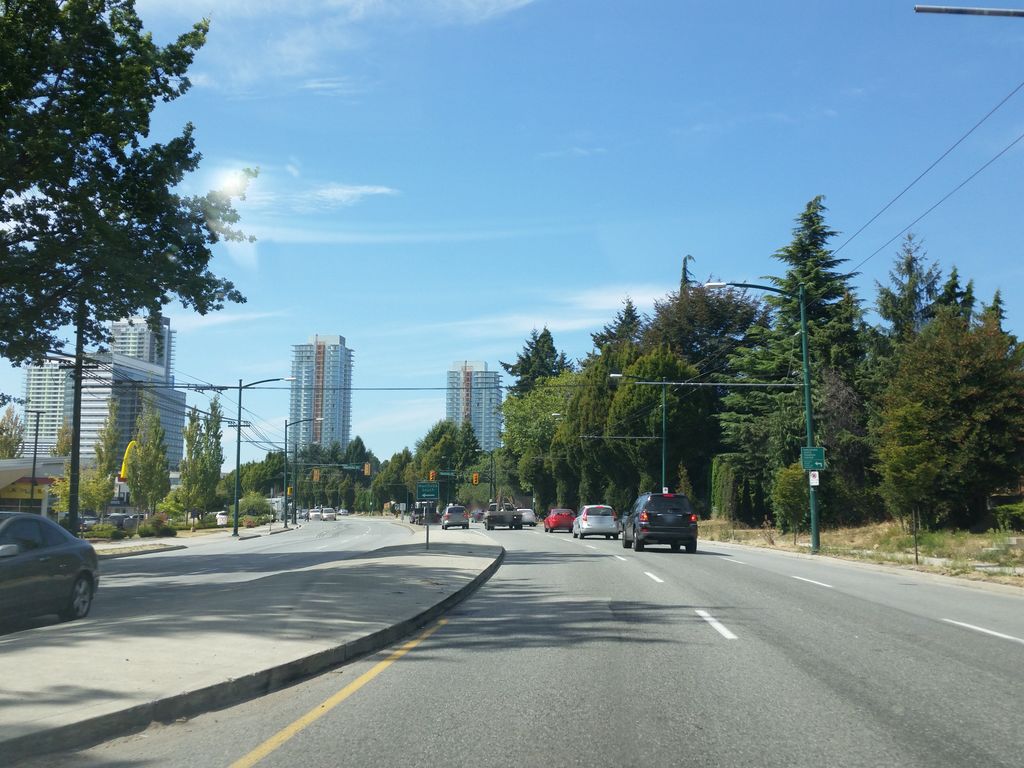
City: vancouver